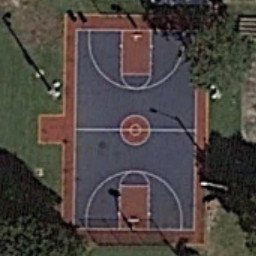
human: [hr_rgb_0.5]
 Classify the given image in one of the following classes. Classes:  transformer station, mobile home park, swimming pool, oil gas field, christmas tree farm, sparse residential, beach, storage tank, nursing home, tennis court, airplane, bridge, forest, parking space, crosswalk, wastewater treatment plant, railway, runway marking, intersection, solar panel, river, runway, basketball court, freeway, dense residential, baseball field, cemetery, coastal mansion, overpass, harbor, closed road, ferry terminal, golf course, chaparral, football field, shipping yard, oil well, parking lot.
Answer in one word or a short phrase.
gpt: basketball court